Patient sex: M
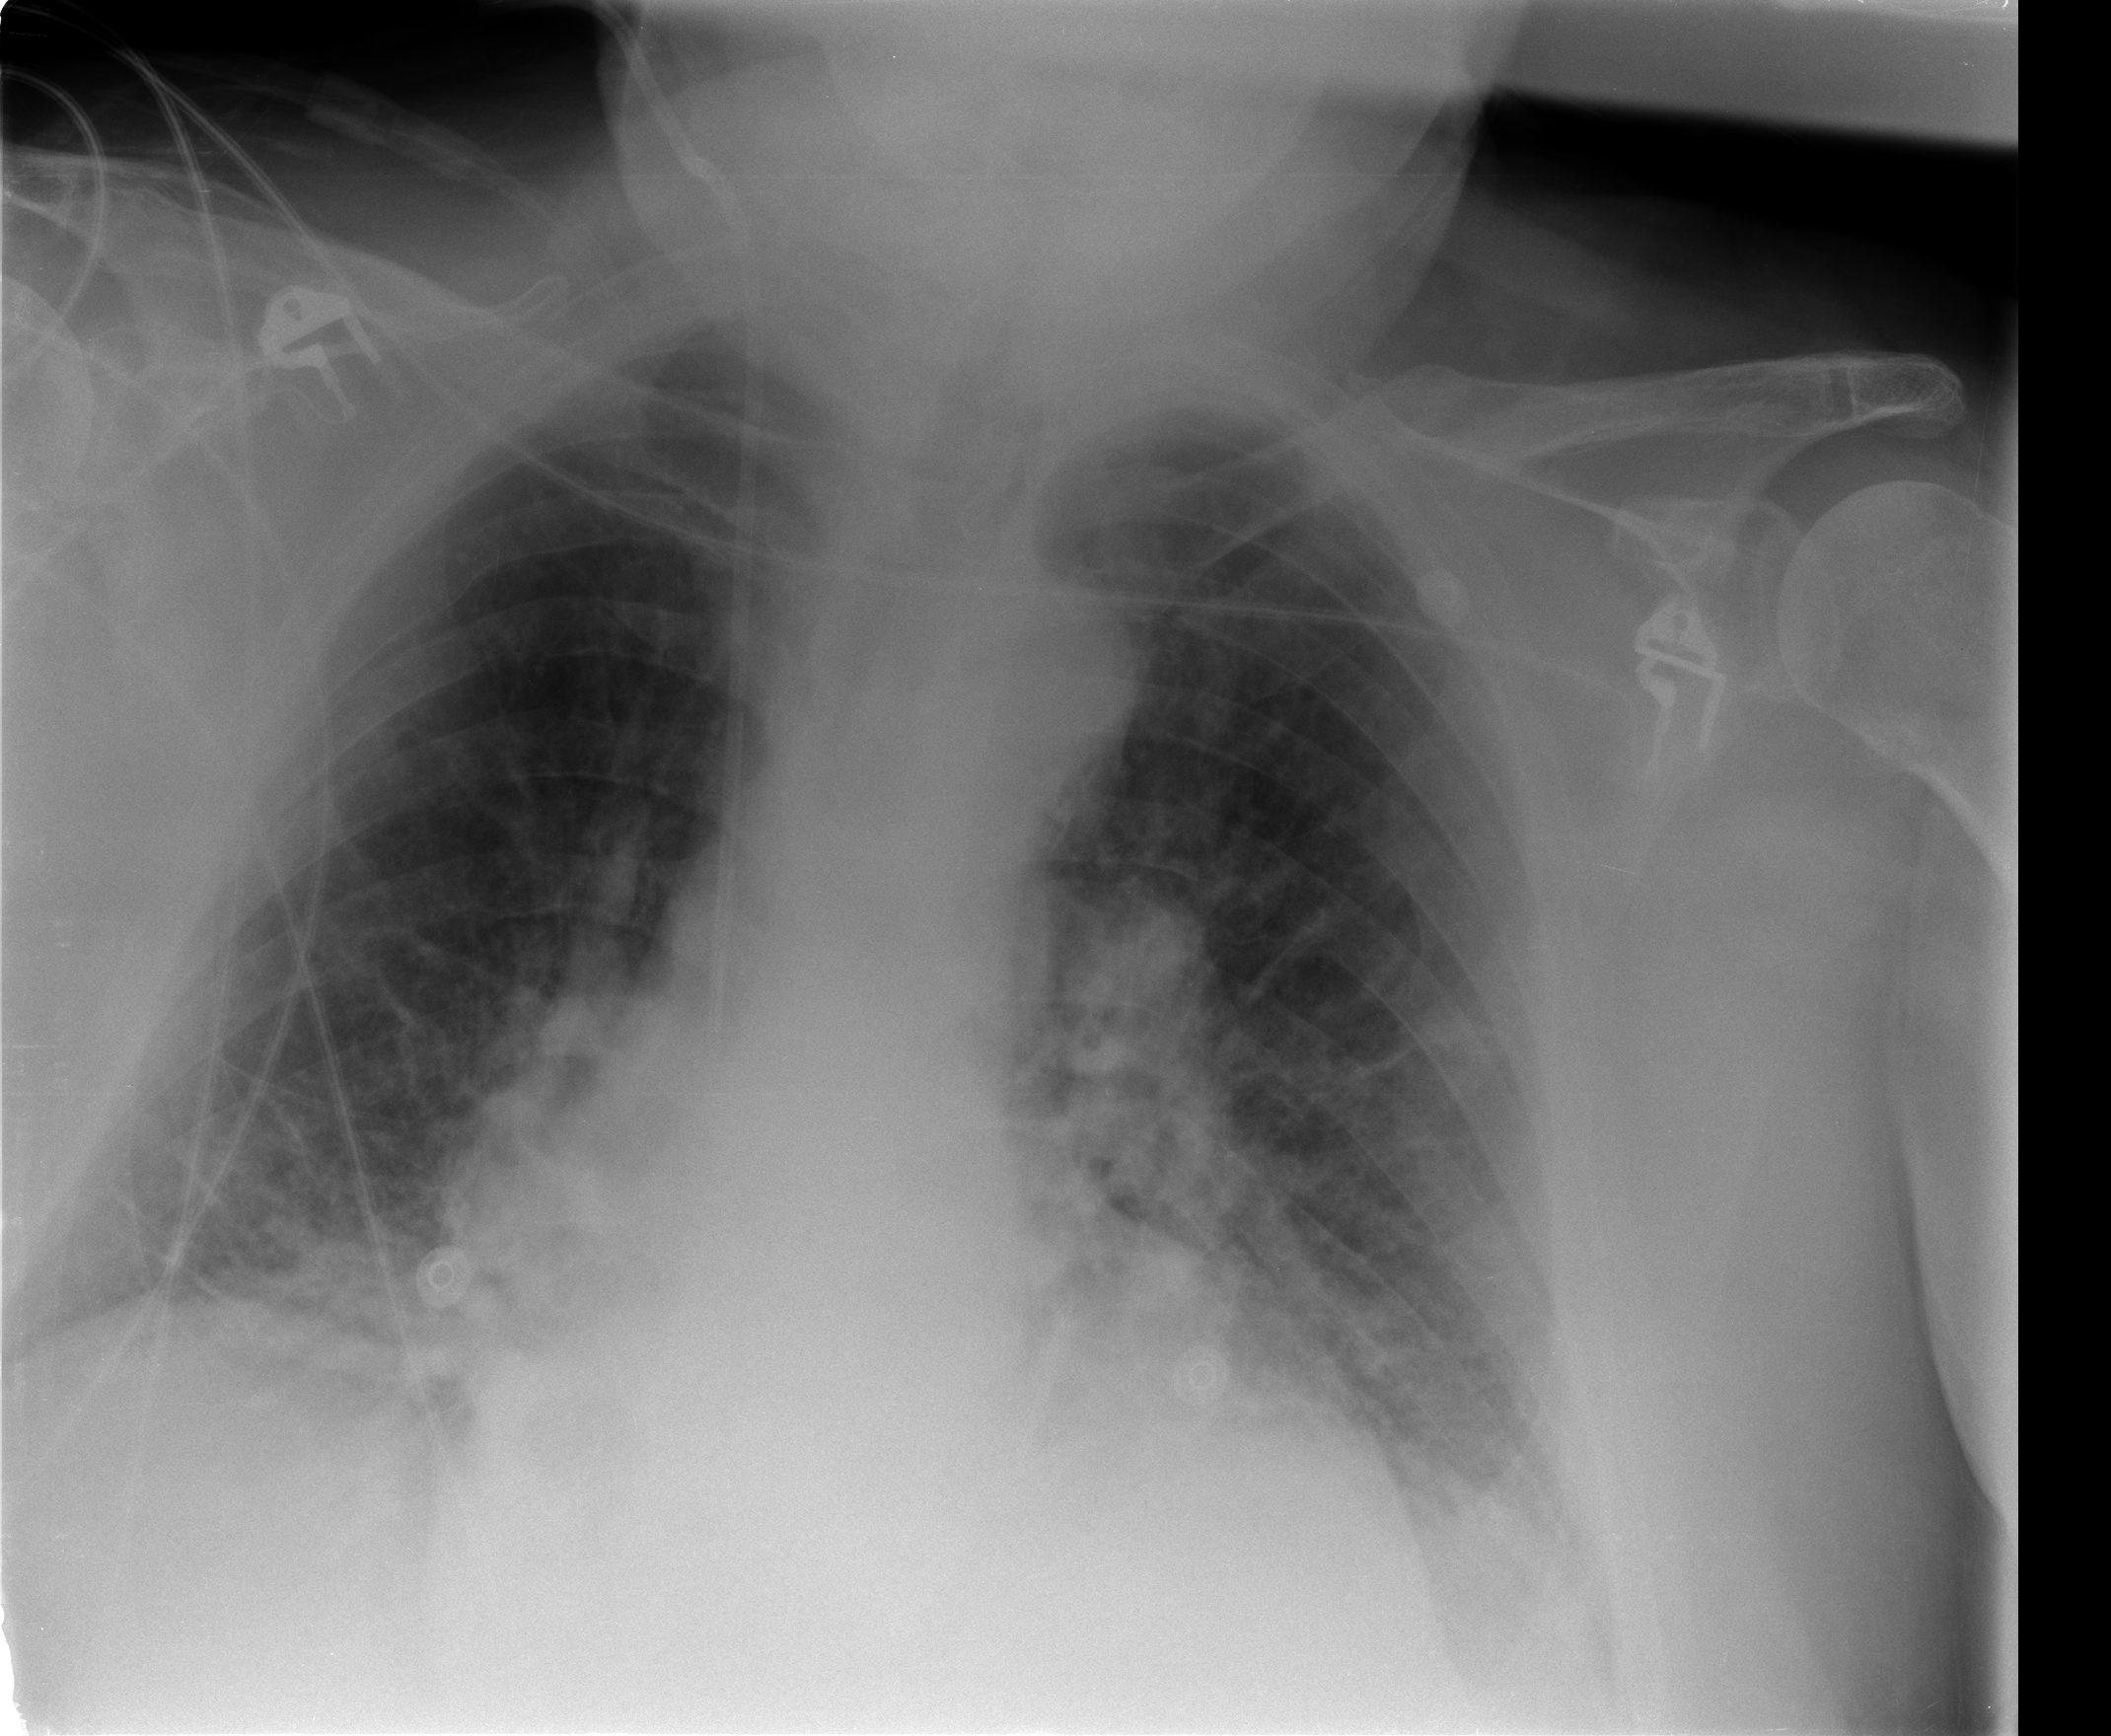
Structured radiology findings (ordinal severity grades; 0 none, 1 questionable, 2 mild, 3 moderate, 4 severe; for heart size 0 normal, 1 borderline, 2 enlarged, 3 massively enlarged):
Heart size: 2
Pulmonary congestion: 2
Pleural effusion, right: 0
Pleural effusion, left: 0
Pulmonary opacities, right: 0
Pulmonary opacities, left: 0
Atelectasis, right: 2
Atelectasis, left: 2